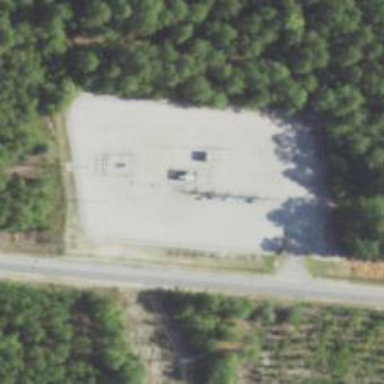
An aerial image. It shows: Distribution level power substation surrounded by fence.